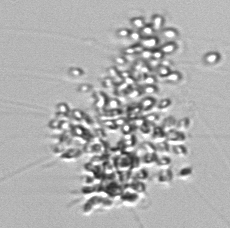
Label: Chaetoceros_didymus_TAG_external_flagellate